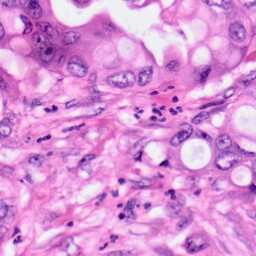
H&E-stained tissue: Pancreatic